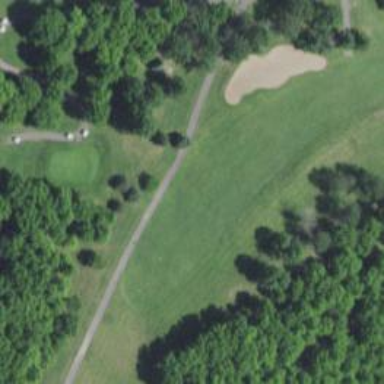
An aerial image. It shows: Path for both road and golf.